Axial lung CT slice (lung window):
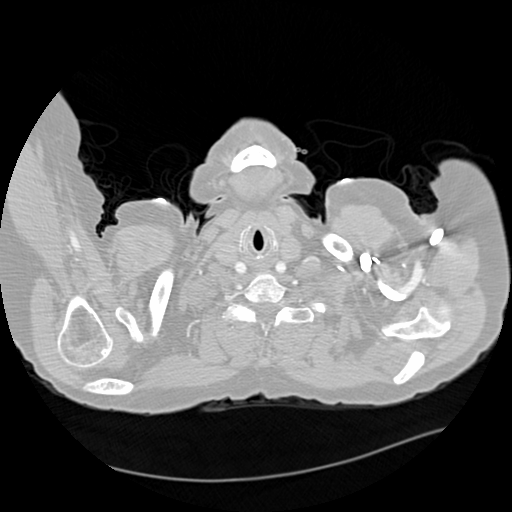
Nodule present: no